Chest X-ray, PA view. Patient: 78 years old, sex M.
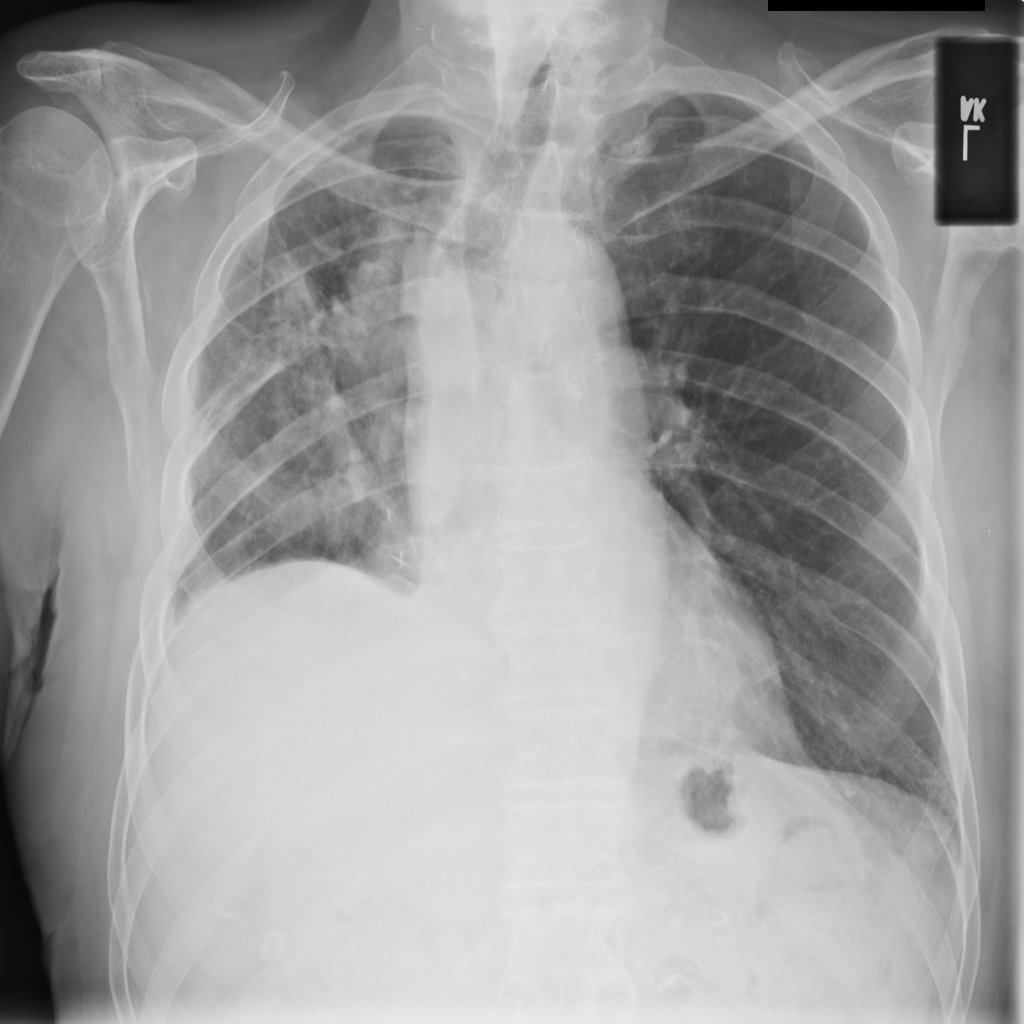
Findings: No Finding